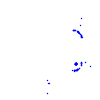
Particle: kaon